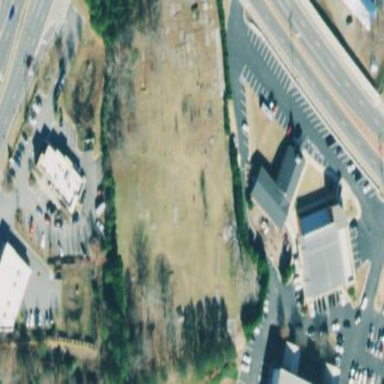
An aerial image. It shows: Cemetery.